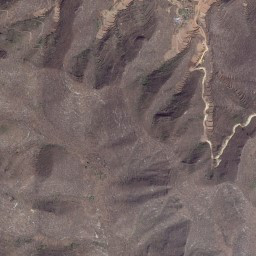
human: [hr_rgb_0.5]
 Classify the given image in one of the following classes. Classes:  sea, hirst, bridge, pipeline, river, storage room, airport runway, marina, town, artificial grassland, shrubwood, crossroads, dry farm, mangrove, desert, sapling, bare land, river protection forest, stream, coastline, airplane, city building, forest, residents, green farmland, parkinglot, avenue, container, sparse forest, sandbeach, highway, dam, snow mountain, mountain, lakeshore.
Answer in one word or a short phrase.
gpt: mountain